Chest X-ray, AP view. Patient: 43 years old, sex F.
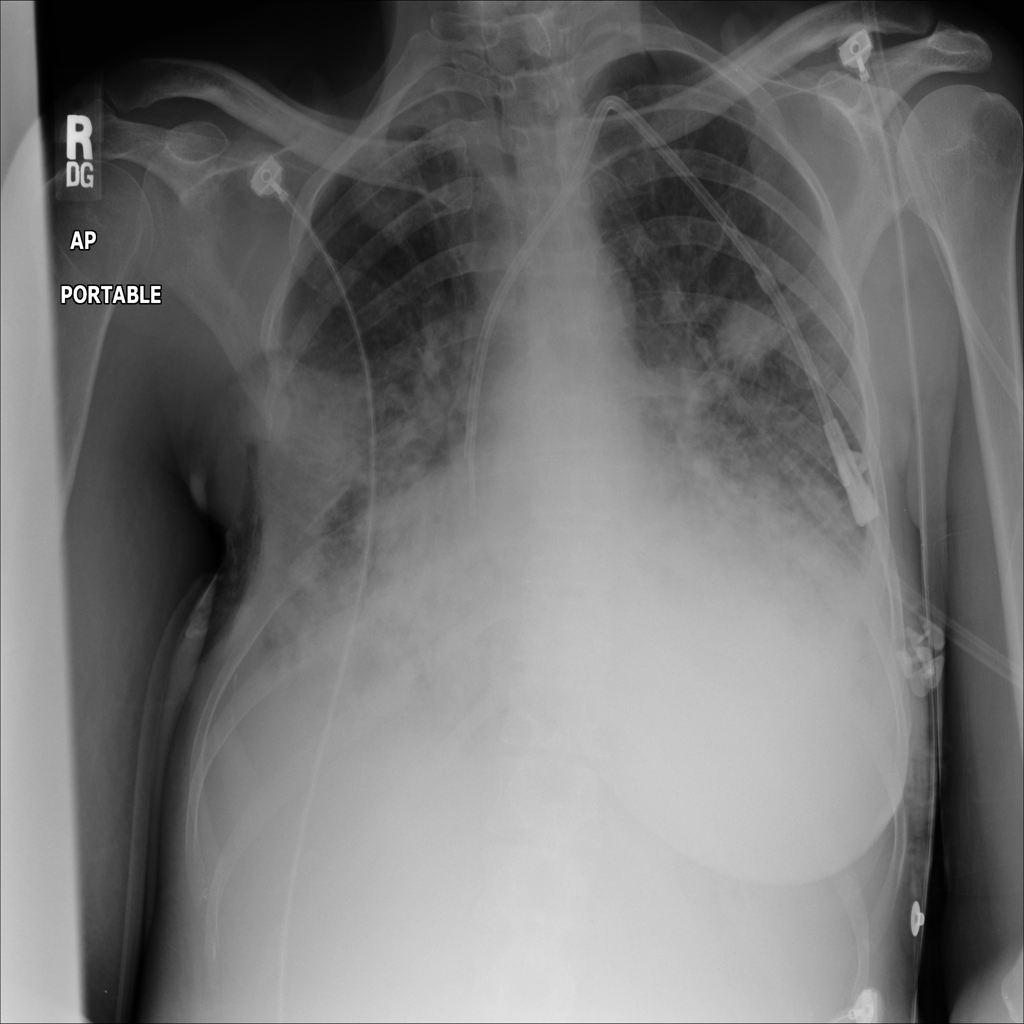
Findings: Effusion, Infiltration, Nodule